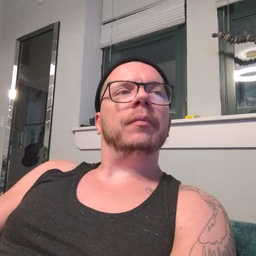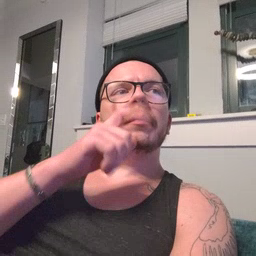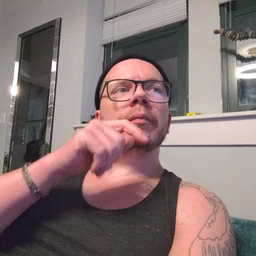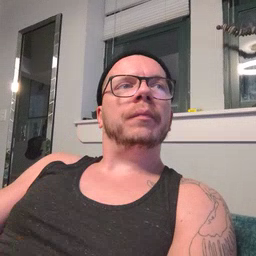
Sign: who